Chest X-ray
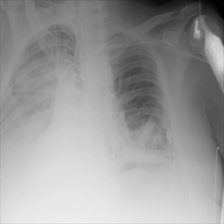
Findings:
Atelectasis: positive
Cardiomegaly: negative
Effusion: negative
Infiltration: positive
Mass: negative
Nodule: negative
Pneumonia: negative
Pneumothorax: negative
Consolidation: negative
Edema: negative
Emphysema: negative
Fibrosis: negative
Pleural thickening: negative
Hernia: negative